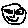
Label: smiley face